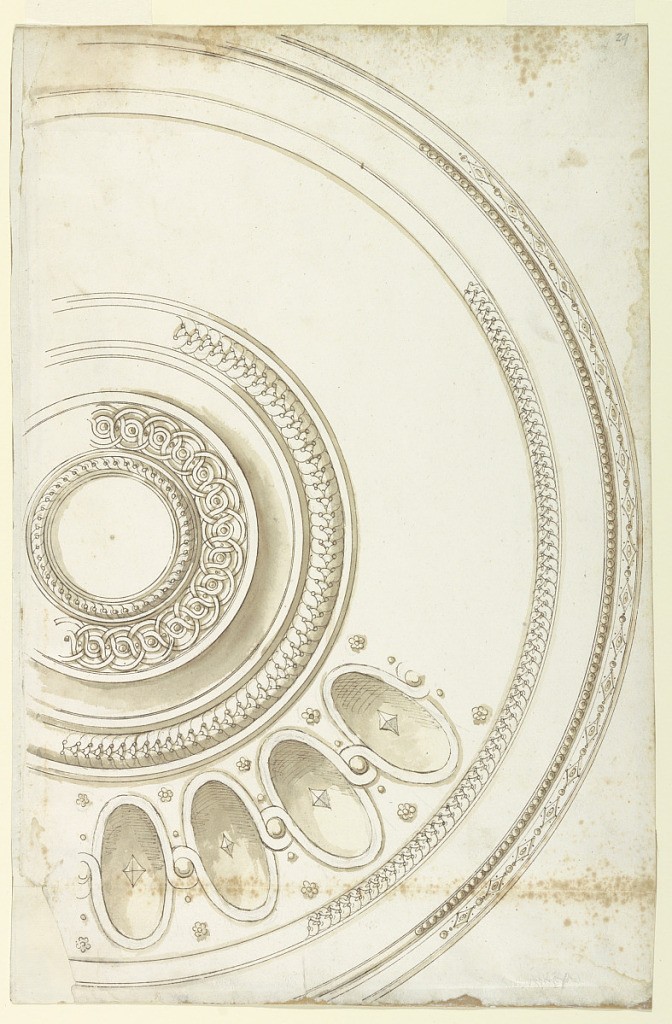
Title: Design for a Gilded Silver Bowl or Plate
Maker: Erasmus Hornick, Flemish, died 1583
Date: ca. 1550–83
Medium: Pen and brown ink, brush and brown wash over black chalk with inscribed compass lines on off-white laid paper laid down
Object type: Drawing
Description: Design for a circular bowl or plate decorated with ovals, framed with woven, scaled and facetted bands and beading